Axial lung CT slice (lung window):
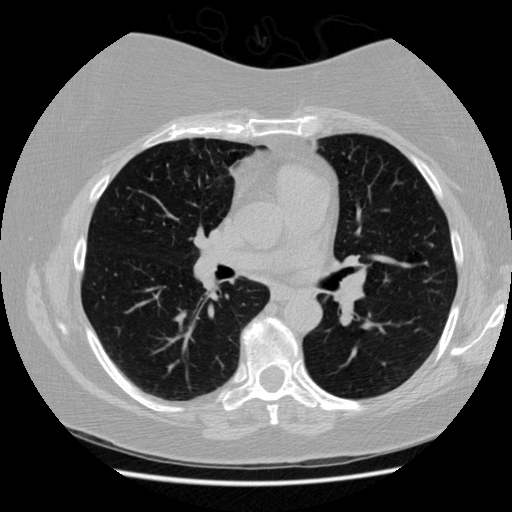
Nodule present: no